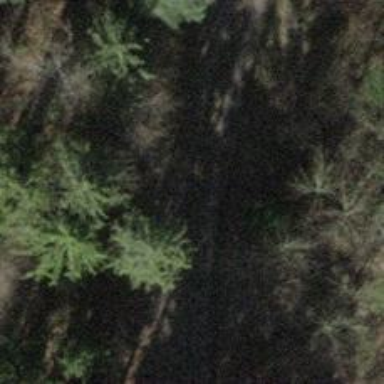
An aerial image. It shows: Track with grade 4 tracktype.